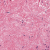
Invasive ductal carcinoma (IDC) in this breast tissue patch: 0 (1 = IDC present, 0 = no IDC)